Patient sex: F
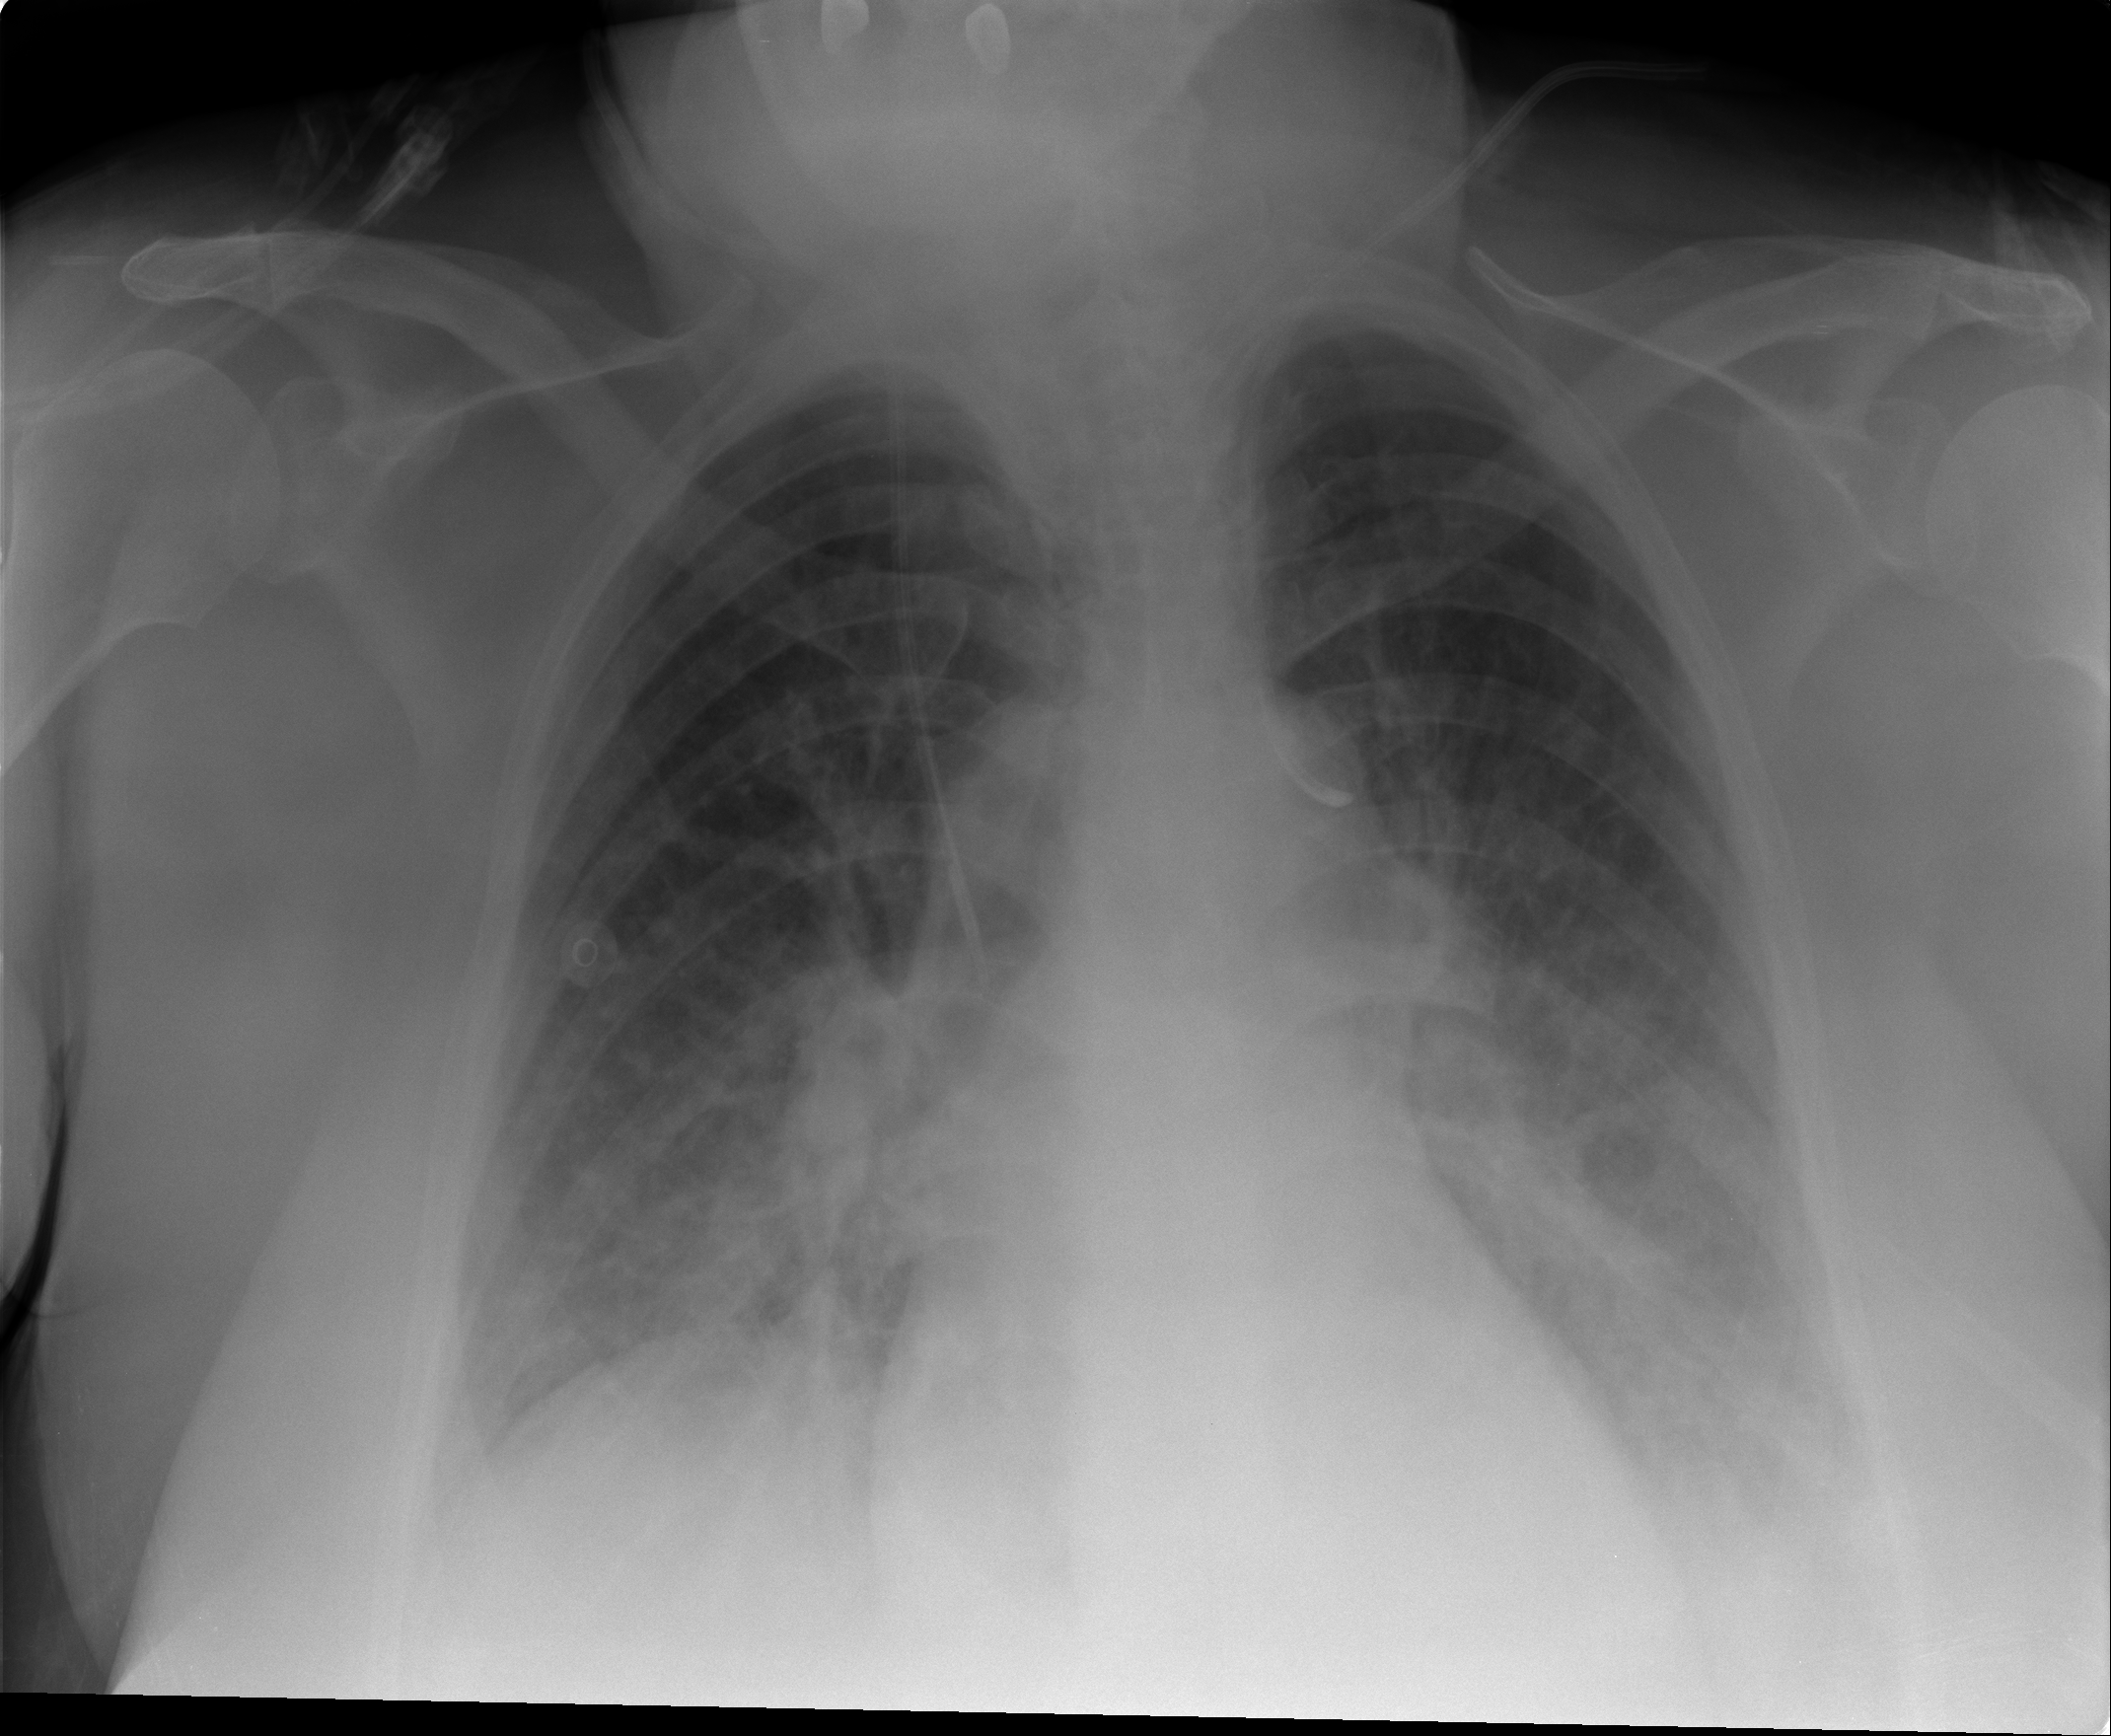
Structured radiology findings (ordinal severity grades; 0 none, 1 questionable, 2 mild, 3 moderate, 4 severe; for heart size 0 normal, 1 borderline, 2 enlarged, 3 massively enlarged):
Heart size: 0
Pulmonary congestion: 2
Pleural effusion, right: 0
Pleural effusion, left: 2
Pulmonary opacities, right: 2
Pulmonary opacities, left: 2
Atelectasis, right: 0
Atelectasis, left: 2